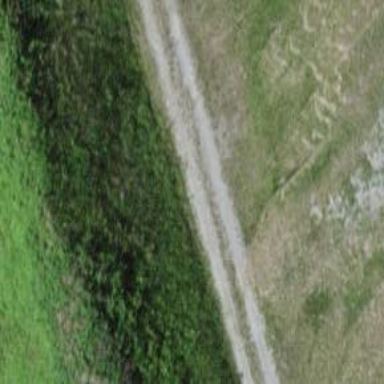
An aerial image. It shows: Gravel track with grade2 quality.